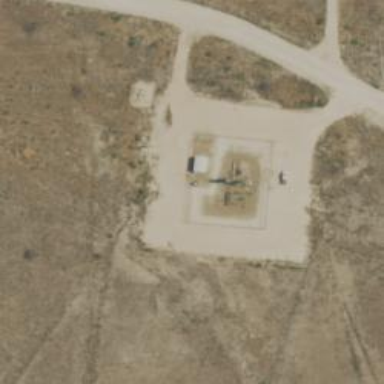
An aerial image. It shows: Petroleum well that is man-made.